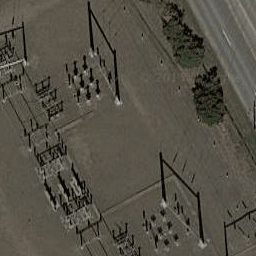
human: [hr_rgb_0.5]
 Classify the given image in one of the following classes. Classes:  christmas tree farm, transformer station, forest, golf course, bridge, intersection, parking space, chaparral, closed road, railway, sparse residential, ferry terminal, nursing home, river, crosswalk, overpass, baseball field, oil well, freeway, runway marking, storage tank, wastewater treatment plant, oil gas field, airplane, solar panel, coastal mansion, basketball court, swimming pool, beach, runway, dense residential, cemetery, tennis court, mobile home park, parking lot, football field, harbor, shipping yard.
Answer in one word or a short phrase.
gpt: transformer station